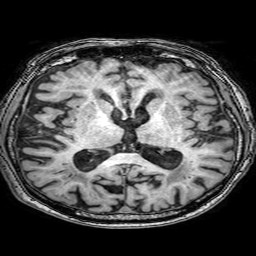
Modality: T1w
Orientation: coronal
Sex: male
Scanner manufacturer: philips
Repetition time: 0.008217 s
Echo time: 0.00376 s